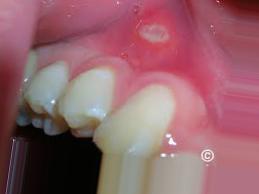
Condition: Mouth Ulcer